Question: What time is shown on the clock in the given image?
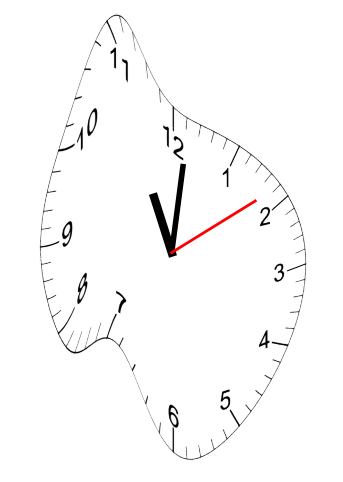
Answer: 11:01:09